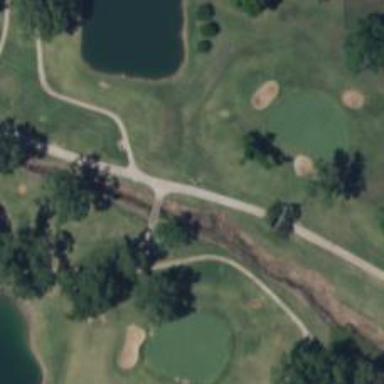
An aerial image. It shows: Footway that serves as golf path.